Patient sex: F
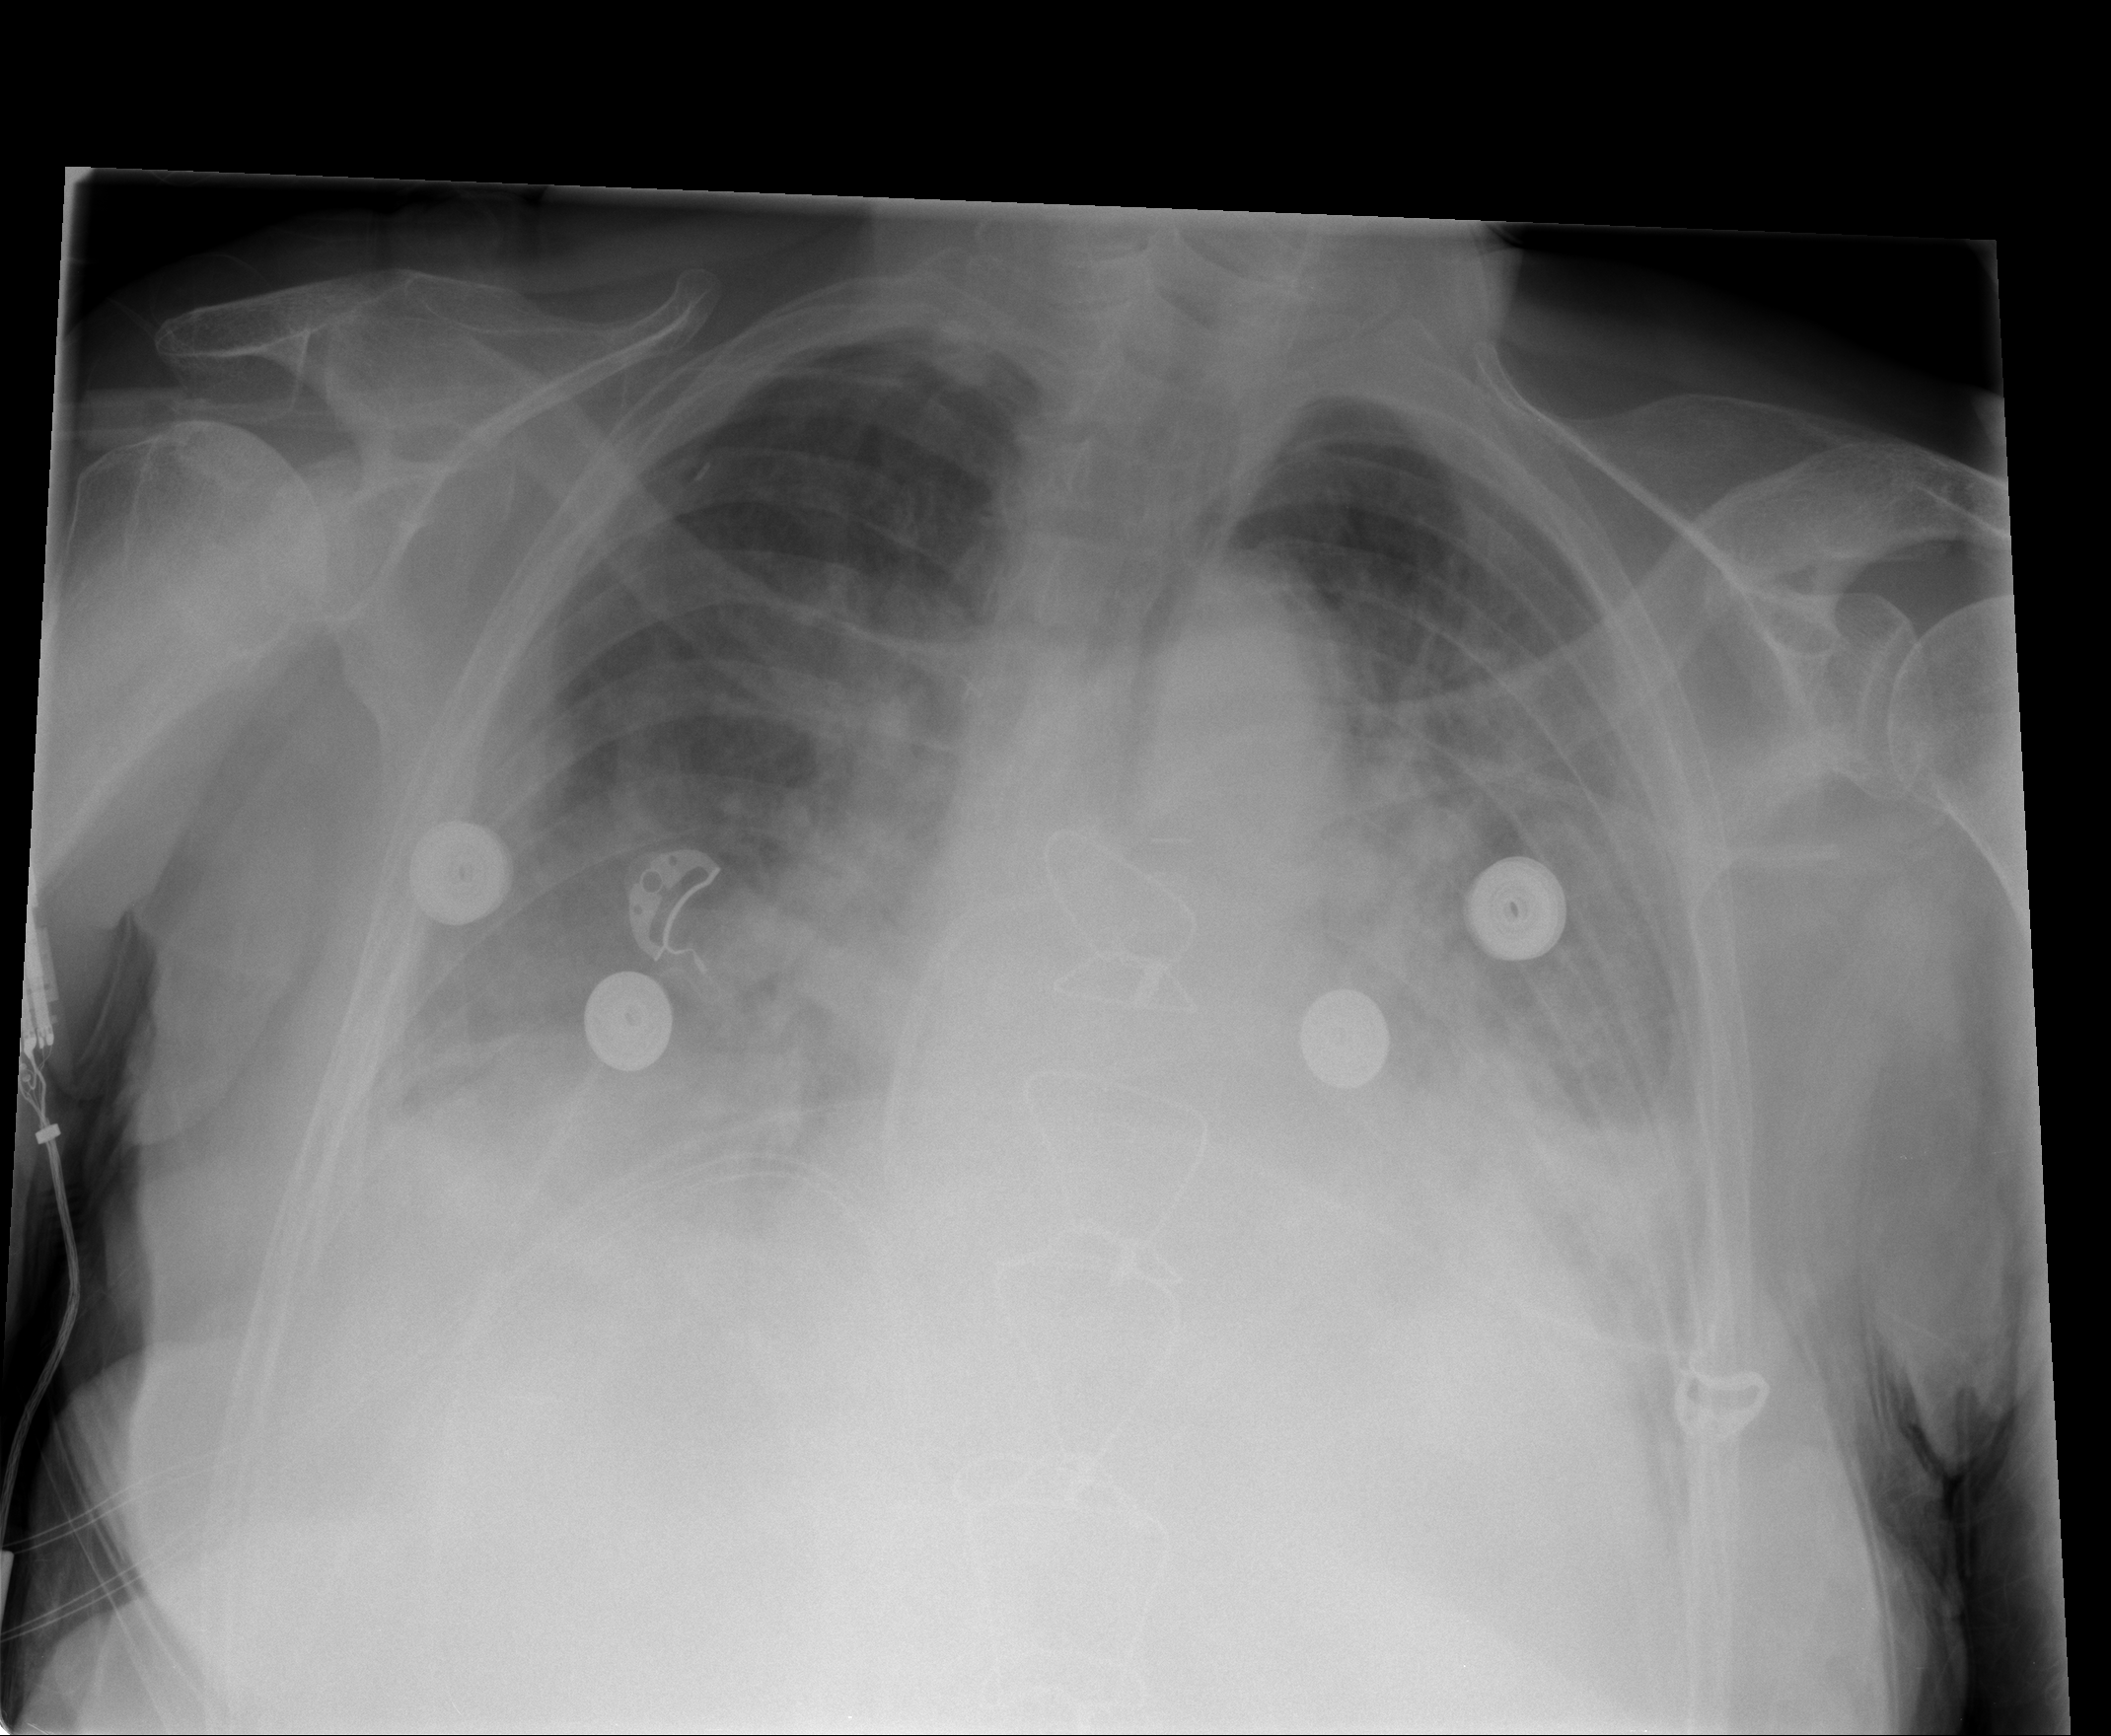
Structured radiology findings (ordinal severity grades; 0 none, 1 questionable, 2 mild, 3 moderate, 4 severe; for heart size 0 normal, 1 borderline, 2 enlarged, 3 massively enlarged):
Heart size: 2
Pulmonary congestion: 2
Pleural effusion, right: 2
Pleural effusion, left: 2
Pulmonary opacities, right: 2
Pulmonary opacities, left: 3
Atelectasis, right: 2
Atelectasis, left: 2